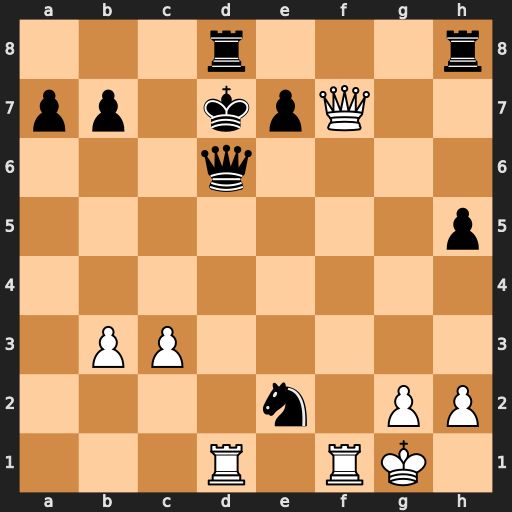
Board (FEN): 3r3r/pp1kpQ2/3q4/7p/8/1PP5/4n1PP/3R1RK1
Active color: w
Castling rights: -
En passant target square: -
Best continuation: Kh1 Qxd1 Rxd1+